Question: I'm using a generics that extends a class:
'''
public <T extends Model> List<T> findAll() {
...
}
'''
The lint checker aways show those errors (unless I remove '<T extends Model>'):

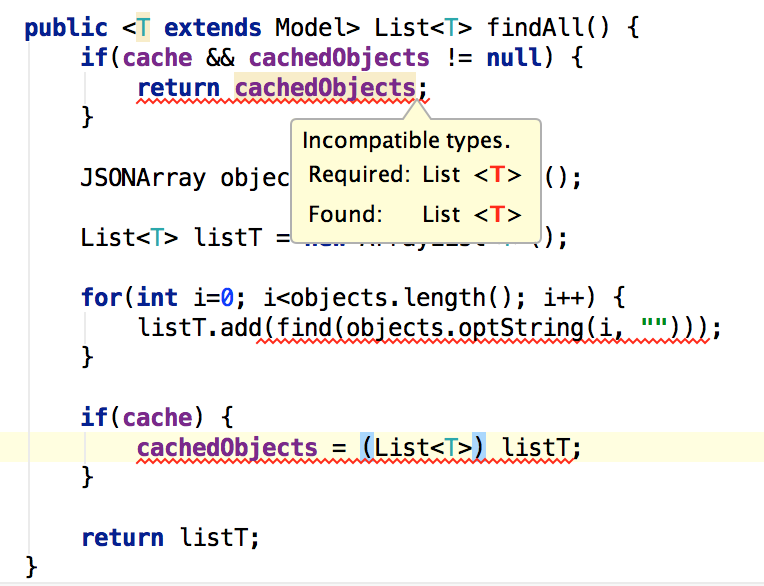
Answer: I guess the class implementing 'findAll' must be a parameterized class as well, and here is the signature you must have used (more or less):
'''
public class TheClass<T> {
private List<T> cachedObjects:
public <T extends Model> List<T> findAll() {
}
}
'''
The problem is that the 'T' of 'findAll' the 'T' of the class. Simply use another name for the parameter of your method:
'''
public <U extends Model> List<U> findAll() {
}
'''
Or do not parameterize your method:
'''
public List<T> findAll() {
}
'''